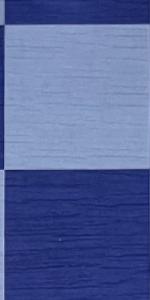
Label: Empty